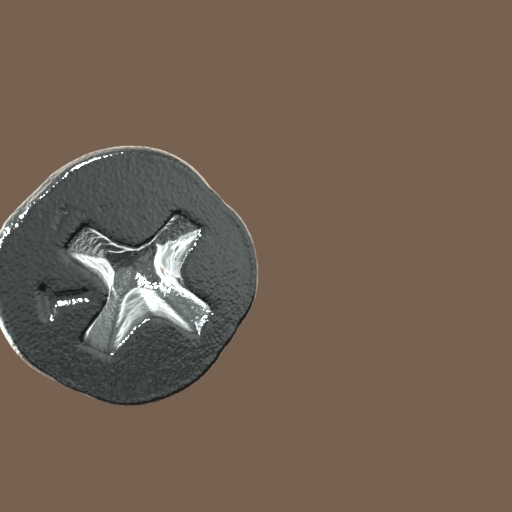
Label: screw